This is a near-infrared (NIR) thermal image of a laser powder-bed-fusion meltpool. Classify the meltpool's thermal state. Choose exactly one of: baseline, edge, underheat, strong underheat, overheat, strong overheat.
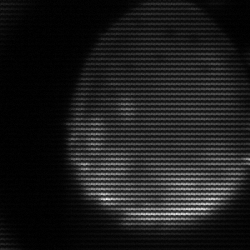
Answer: edge